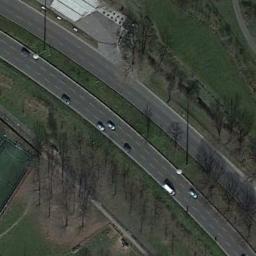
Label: freeway